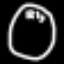
Label: clock